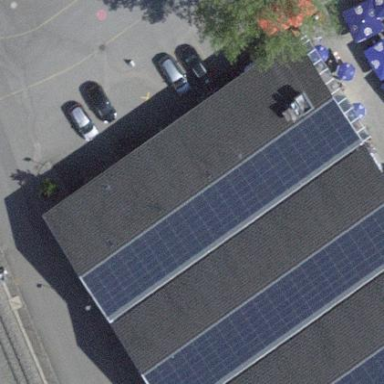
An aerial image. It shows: Solar power generator.